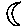
Label: moon